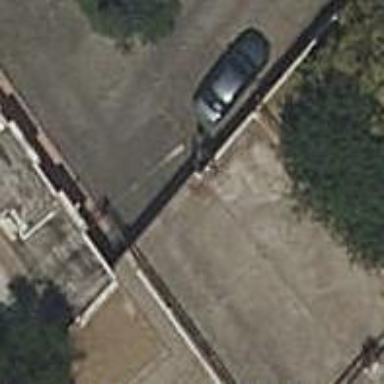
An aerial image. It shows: Gate.